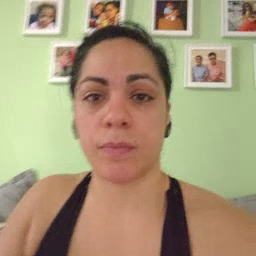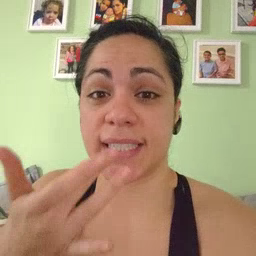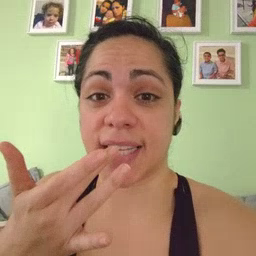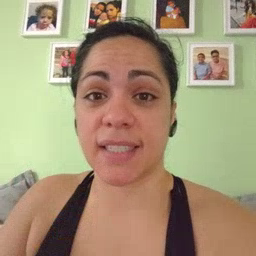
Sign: taste